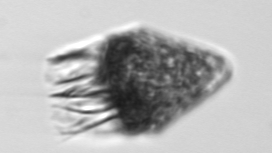
Label: Strombidium_morphotype2